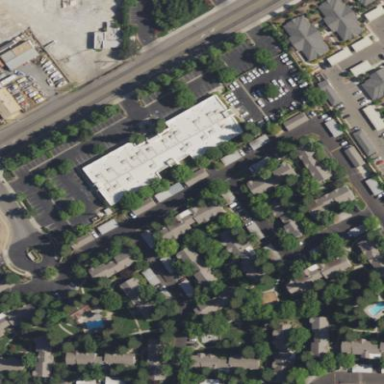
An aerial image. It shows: Commercial area with car shop.